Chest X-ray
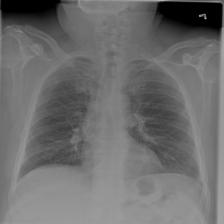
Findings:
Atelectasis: negative
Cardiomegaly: negative
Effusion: negative
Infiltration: negative
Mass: negative
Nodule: negative
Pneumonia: negative
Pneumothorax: negative
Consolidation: negative
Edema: negative
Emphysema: negative
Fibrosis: negative
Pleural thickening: negative
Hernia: negative